Question: I read the article on <URL>
Trying to draw arrows with Path which mentioned in the article, but with the following code, I got the half arrow, I already read articles about how to draw arrows on android. This question is more about "what's wrong with the following code." Thanks in advance.
'''
package com.example.linepractice;
import android.os.Bundle;
import android.app.Activity;
import android.view.LayoutInflater;
import android.widget.LinearLayout;
import android.widget.LinearLayout.LayoutParams;
public class MainActivity extends Activity {
@Override
protected void onCreate(Bundle savedInstanceState) {
super.onCreate(savedInstanceState);
PracticeLineView pl = new PracticeLineView(this);
LayoutInflater mInflater = LayoutInflater.from(this);
LinearLayout mainView = (LinearLayout) mInflater.inflate(R.layout.activity_main, null);
LinearLayout.LayoutParams params = new LinearLayout.LayoutParams(LayoutParams.WRAP_CONTENT, LayoutParams.WRAP_CONTENT);
params.setMargins(120, 120, 120, 120);
pl.setLayoutParams(params);
mainView.addView(pl);
setContentView(mainView);
}
}
package com.example.linepractice;
import android.content.Context;
import android.graphics.Canvas;
import android.graphics.Paint;
import android.graphics.Path;
import android.view.View;
public class PracticeLineView extends View {
private Paint mPaint;
public PracticeLineView(Context context) {
super(context);
mPaint = new Paint();
}
@Override
protected void onDraw(Canvas canvas) {
super.onDraw(canvas);
canvas.translate(getPaddingLeft(), getPaddingTop() - getPaddingBottom());
canvas.drawPath(makeArrow(140,140), mPaint);
}
private static Path makeArrow(float length, float height) {
Path p = new Path();
p.moveTo(-2.0f, -height / 2.0f);
p.lineTo(length, 0.0f);
p.lineTo(-2.0f, height / 2.0f);
p.lineTo(-2.0f, -height / 2.0f);
p.close();
return p;
}
}
'''
pic:

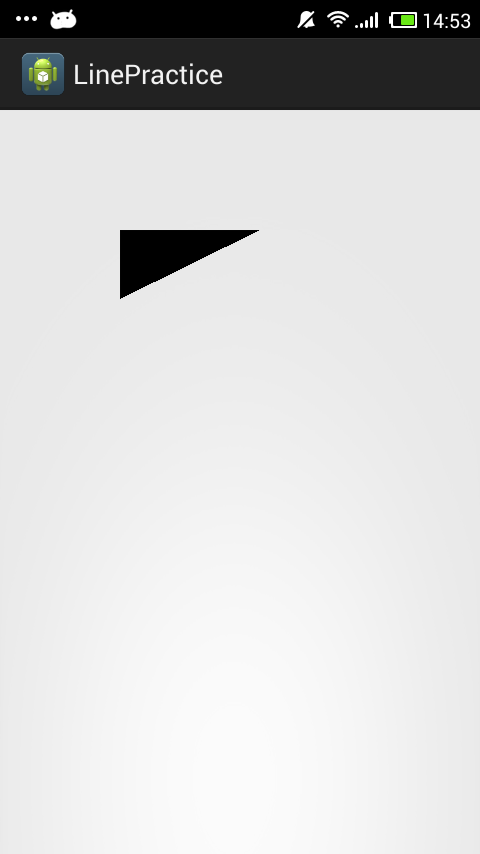
Answer: '''
private static Path makeArrow(float length, float height) {
Path p = new Path();
p.moveTo(-2.0f, 0.0f);
p.lineTo(length, height / 2.0f);
p.lineTo(-2.0f, height);
p.lineTo(-2.0f, 0.0f);
p.close();
return p;
}
'''